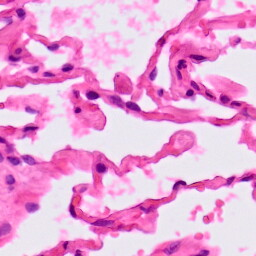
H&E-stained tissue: Lung